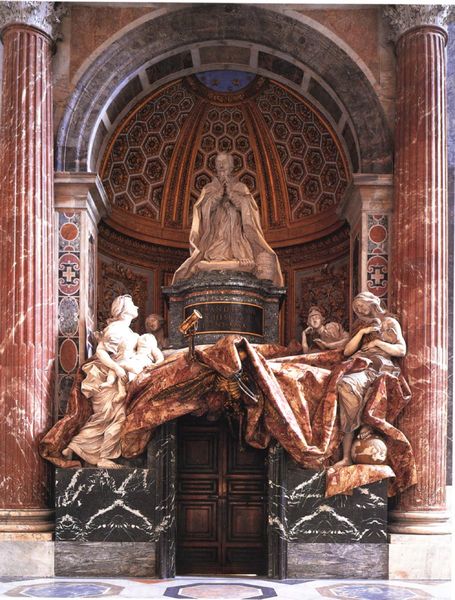
Titel: Grabmal für Papst Alexander VII.
Künstler: Giovanni Lorenzo Bernini
Standort: Rom, S. Pietro (EU - I - Latium)
Schlagwörter: marmor, säulen, tür, figuren, kuppel, altar, skulpturen, romanik